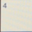
Piece: xx